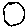
Label: moon